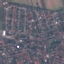
Land use / land cover: Residential